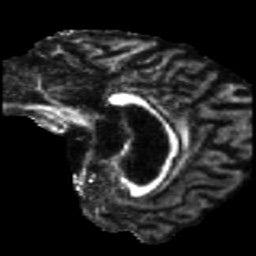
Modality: FA
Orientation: sagittal
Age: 41
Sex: male
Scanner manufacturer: siemens
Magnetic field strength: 3 T
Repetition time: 5.25 s
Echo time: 0.08 s